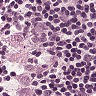
Metastatic tissue present: yes